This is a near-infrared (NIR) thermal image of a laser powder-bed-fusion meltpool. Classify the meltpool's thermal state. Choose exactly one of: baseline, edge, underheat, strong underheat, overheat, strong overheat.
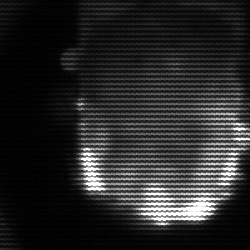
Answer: baseline